Question: I have a text file filled with several lines of data, and I would like to split it into 5 different elements like so..

I am successfully reading in the data and putting it into an array. Now I would like to split each part of the text up into different lists so I can compare the data against one another.
I have currently managed to read in the first 4 elements of each line into their relevant lists but the 5th one is throwing me the error "System.IndexOutOfRangeException" which I can only assume is because the first line it reads in has no value for the 5th element?
So my question is, is there a way to populate null values when writing them to a number of lists?
I've tried manually assigning the size of the array and lists but I still get the same error.
Here is my code:
'''
class Program
{
static void Main(string[] args)
{
// Reading in file containing data from BT Code Evaluation sheet (for testing purposes).
// Each line gets stored into a string array, each element is one line of the data.txt file.
//String[] lines = System.IO.File.ReadAllLines(@"C:\Users\Ad\Desktop\data.txt");
String[] lines = new String[5] {"monitorTime", "localTime", "actor", "action", "actor2"};
lines = System.IO.File.ReadAllLines(@"C:\Users\Ad\Desktop\data.txt");
char delimiter = ' ';
List<String> monitorTime = new List<String>();
List<String> localTime = new List<String>();
List<String> actor = new List<String>();
List<String> action = new List<String>();
List<String> actor2 = new List<String>();
// Foreach loop displays the lines of text in the data file.
foreach (String line in lines)
{
// Writes the data to the console.
Console.WriteLine(line);
String[] data = new String[5] { "monitorTime", "localTime", "actor", "action", "actor2" };
data = line.Split(delimiter);
monitorTime.Add(data[0]);
localTime.Add(data[1]);
actor.Add(data[2]);
action.Add(data[3]);
actor2.Add(data[4]);
}
foreach (String time in monitorTime)
{
Console.WriteLine(time);
}
foreach (String time in localTime)
{
Console.WriteLine(time);
}
foreach (String name in actor)
{
Console.WriteLine(name);
}
foreach (String actions in action)
{
Console.WriteLine(actions);
}
foreach (String name in actor2)
{
if (name != null)
{
Console.WriteLine("UNKNOWN");
}
else
{
Console.WriteLine(actor2);
}
}
// Creates an empty line between the data and the following text.
Console.WriteLine("");
// Displays message in console.
Console.WriteLine("Press any key to analyse data and create report...");
Console.ReadKey();
}
}
'''
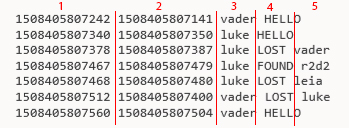
Answer: You need to check the bounds of you array before you try to add. If their aren't enough items you can add null instead.
For example:
'''
actor2.Add(data.length > 4 ? data[4] : null)
'''
(Note: You could do the same type of check on the other items as well, unless you are positive that the last item is the only one that might be null)
This is using the <URL>, but you could also use a simple 'if/else', but it'll be more verbose. It's equivalent to:
'''
if (data.length > 4)
{
actor2.Add(data[4]);
}
else
{
actor2.Add(null);
}
'''
This along with 'Console.WriteLine(name);' instead of 'Console.WriteLine(actor2);' should fix you immediate problem.
However, a much better design here would be to have a single list of objects with 'MonitorTime', 'LocalTime', 'Actor', 'Action' and 'Actor2' properties. That way you don't ever have to worry that the 5 parallel arrays might get out of sync.
For example, create a class like this:
'''
public class DataItem
{
public string MonitorTime { get; set; }
public string LocalTime { get; set; }
public string Actor { get; set; }
public string Action { get; set; }
public string Actor2 { get; set; }
}
'''
Then instead of your 5 'List<String>', you have one 'List<DataItem>':
'''
List<DataItem> dataList = new List<DataItem>();
'''
Then in your loop to populate it you'd do something like:
'''
data = line.Split(delimiter);
dataList.Add(new DataItem()
{
MonitorTime = data[0],
LocalTime = data[1],
Actor = data[2],
Action = data[3],
Actor2 = data.length > 4 ? data[4] : null
});
'''
Then you can access them later with something like:
'''
foreach (var item in dataList)
{
Console.WriteLine(item.MonitorTime);
//...
}
'''